Interaction volume radius: 5 \u00c5
Interaction volume height: 40 \u00c5
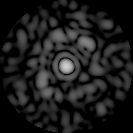
Disorder parameter: 0.8105